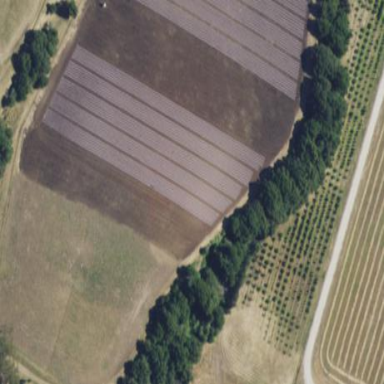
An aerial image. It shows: Orchard.